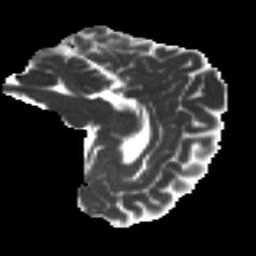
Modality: MD
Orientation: sagittal
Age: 38
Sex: female
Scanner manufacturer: ge
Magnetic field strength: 3 T
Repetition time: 7.8 s
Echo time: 0.0614 s